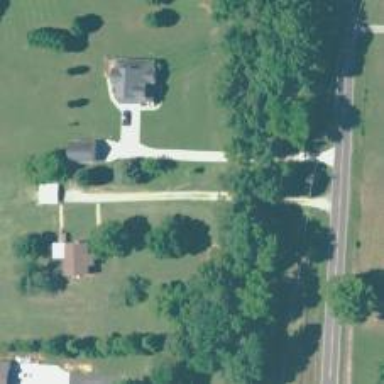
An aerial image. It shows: Driveway leading to service road.